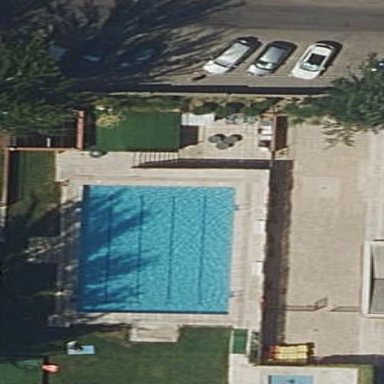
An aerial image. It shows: Swimming pool located in leisure land.